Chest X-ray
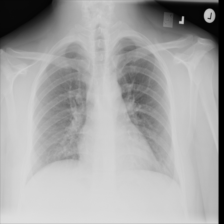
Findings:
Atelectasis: negative
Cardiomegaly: negative
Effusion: negative
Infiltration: negative
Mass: negative
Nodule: negative
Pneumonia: negative
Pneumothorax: negative
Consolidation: negative
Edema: negative
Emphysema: negative
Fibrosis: negative
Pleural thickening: negative
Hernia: negative